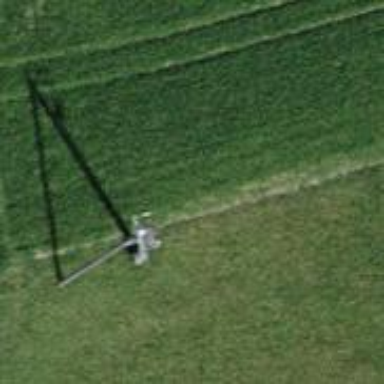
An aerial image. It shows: Termination pole used for power supply.